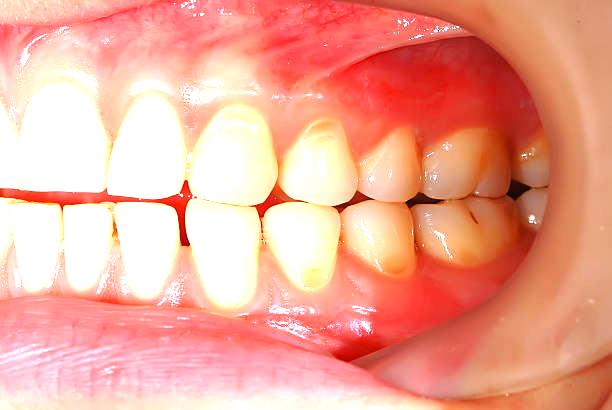
Condition: Gingivitis